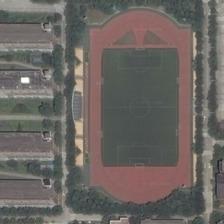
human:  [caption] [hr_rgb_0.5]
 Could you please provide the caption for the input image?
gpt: some buildings and green trees are around a playground with a football field in it .

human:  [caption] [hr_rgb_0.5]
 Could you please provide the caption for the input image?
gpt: this is a beautiful and peaceful block and is integrated with plants, consisting of rows of orderly buildings and a huge playground .

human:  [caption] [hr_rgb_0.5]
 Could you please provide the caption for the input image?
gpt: a large playground is surrounded by many green trees and some buildings .

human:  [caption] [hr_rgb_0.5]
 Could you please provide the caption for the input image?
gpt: a playground with a football field in it is surrounded by many green trees and some buildings .

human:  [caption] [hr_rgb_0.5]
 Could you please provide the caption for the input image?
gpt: a playground with a football field in it is surrounded by many green trees and some buildings .